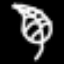
Label: leaf